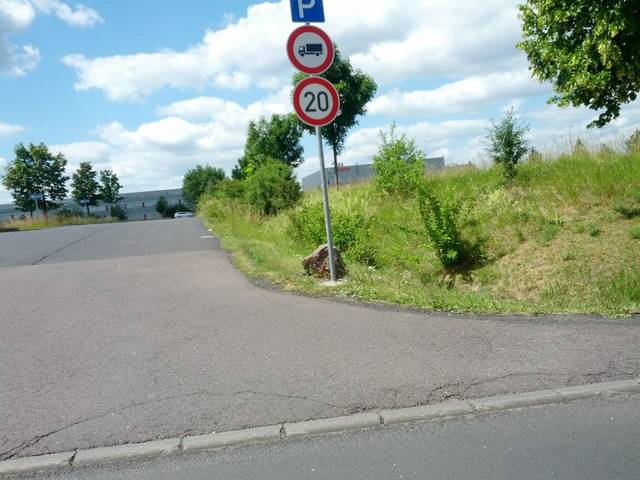
Region: Germany
Coordinates: 50.993, 10.349